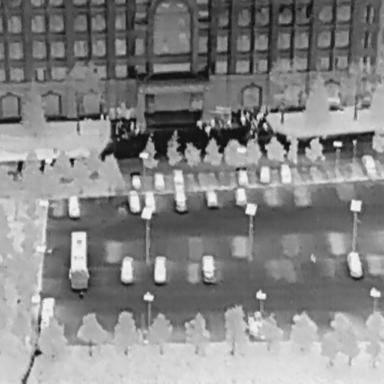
There are 18 Cars in the infrared image.